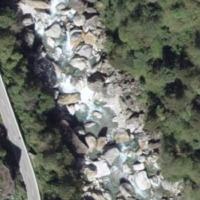
EUNIS habitat code: 47
Species observed at this site:
Crocus vernus